Brain MRI, modality: hrT2
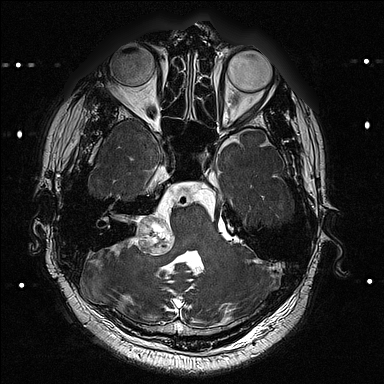